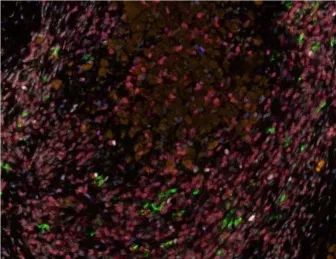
Multiplex fluorescence immunohistochemistry. Evaluation of immune cells before and after neoadjuvant therapy for upper urinary tract urothelial carcinoma. Resected specimen. Nuclei, CD3, CD4, CD8, CD20, Ki67, and cytokeratin within the cells are shown in gray, blue, yellow, red, green, pink, and orange, respectively.
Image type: pathology (immunostaining)